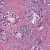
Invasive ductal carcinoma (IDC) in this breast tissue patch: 1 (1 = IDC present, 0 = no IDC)